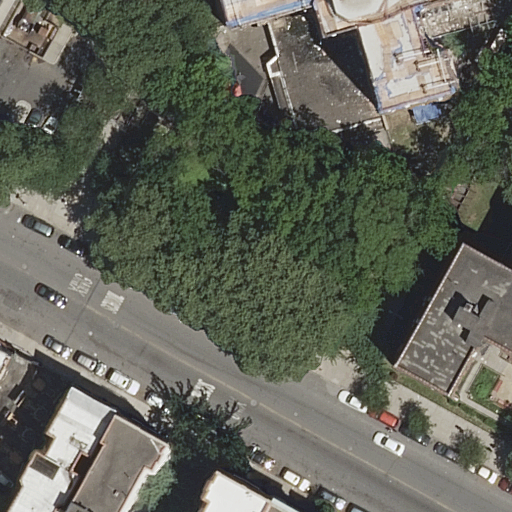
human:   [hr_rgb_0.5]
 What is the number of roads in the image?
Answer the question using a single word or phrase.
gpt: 3

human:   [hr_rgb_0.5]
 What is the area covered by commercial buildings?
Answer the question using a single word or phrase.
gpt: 0m2

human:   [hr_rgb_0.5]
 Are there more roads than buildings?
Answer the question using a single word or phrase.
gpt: no

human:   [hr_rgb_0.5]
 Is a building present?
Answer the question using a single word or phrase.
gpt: yes

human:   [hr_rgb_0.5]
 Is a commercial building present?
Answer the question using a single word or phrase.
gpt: no

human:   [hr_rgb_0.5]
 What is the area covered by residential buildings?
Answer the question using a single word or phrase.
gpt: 2684m2

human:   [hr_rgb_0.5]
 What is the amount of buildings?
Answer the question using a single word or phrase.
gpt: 7

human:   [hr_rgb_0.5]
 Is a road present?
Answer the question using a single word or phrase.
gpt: yes

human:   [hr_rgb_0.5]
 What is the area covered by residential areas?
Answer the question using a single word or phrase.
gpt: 10638m2

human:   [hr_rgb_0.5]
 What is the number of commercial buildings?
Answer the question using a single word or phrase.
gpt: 0

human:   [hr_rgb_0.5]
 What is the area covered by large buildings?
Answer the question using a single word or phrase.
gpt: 1580m2

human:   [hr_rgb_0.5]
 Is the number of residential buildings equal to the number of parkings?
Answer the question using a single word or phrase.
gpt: no

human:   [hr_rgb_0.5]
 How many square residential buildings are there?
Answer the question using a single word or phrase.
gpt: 0

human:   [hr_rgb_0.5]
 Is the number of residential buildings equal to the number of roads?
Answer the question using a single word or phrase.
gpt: no

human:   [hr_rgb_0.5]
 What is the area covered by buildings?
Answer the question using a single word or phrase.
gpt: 2684m2

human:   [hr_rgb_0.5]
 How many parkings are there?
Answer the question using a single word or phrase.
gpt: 1

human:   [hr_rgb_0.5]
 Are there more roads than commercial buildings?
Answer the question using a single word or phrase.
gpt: yes

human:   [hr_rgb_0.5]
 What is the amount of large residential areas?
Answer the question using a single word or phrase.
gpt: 1

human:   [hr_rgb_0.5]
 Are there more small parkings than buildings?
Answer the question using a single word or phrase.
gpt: no

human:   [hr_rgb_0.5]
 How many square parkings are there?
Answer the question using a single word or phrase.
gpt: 0

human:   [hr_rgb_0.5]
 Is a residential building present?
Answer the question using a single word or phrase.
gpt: yes

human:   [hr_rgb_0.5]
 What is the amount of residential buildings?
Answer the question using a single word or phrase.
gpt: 7

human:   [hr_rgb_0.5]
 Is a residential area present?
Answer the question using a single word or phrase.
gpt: yes

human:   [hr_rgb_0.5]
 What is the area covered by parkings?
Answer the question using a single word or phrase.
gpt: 326m2

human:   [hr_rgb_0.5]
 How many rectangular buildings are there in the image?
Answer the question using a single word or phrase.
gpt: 2

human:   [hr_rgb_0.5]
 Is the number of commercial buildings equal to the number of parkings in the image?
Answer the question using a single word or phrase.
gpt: no

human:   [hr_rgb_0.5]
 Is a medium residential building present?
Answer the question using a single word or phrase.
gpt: yes

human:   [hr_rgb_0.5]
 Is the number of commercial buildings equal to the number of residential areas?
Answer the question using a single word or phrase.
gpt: no

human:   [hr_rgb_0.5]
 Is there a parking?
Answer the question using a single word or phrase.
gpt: yes

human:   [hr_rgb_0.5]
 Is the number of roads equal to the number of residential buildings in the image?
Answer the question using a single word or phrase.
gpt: no

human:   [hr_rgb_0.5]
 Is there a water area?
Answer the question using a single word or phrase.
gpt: no

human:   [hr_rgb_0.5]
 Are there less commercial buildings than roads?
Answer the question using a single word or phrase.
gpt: yes

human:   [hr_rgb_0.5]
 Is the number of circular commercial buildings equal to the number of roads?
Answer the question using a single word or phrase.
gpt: no

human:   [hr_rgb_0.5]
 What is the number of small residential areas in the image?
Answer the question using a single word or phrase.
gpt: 0

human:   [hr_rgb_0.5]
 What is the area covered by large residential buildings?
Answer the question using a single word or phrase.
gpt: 1580m2

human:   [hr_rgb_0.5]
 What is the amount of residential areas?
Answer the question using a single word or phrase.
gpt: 1

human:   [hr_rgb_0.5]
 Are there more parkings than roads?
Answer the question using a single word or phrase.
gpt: no

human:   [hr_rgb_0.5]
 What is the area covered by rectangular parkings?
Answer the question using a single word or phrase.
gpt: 326m2

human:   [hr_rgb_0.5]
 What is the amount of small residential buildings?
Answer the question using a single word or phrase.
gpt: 1

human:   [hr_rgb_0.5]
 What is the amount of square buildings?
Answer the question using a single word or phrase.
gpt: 0

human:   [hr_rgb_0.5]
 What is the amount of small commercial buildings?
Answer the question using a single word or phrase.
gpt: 0

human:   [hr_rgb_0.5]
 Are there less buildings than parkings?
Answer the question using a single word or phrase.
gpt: no

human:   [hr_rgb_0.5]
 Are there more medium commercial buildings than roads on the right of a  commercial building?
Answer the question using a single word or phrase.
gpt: no

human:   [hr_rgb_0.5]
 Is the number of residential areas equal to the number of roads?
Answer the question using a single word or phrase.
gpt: no

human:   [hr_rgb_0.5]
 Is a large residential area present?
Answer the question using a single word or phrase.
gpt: yes

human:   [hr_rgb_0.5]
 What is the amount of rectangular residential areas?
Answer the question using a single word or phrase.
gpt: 1

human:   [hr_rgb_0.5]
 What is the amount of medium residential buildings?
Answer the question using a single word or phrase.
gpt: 4

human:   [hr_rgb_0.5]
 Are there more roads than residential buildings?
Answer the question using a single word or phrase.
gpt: no

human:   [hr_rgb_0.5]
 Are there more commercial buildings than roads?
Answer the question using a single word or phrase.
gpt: no

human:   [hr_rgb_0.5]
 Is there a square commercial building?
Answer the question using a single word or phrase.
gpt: no

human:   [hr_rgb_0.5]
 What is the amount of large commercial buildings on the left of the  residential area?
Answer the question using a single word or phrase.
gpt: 0

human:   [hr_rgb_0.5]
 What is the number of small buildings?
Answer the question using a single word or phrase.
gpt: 1

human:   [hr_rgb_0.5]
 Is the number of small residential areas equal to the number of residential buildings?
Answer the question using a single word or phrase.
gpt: no

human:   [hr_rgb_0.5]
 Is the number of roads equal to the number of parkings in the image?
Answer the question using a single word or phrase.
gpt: no

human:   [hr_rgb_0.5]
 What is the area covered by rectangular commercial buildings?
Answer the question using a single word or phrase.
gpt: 0m2

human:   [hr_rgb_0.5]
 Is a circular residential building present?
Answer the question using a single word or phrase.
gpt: no

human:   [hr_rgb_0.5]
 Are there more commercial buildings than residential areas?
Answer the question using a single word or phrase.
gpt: no

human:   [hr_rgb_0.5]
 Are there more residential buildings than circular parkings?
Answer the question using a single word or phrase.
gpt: yes

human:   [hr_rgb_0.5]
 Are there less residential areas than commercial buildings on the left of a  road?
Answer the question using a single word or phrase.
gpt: no

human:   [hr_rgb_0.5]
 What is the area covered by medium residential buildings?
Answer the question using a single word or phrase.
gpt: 1048m2

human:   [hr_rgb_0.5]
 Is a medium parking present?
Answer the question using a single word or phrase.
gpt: yes

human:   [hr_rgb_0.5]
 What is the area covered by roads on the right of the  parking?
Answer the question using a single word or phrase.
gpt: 0m2

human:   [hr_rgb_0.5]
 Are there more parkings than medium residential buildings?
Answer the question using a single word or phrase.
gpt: no

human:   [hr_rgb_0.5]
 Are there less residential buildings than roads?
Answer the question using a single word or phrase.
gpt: no